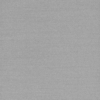
Label: dusty